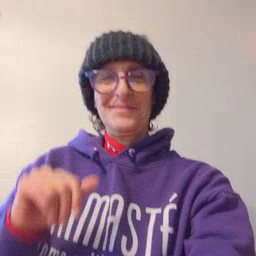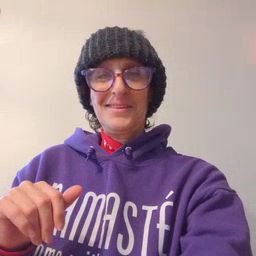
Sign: bye